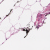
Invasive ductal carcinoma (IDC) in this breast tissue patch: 0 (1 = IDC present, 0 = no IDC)